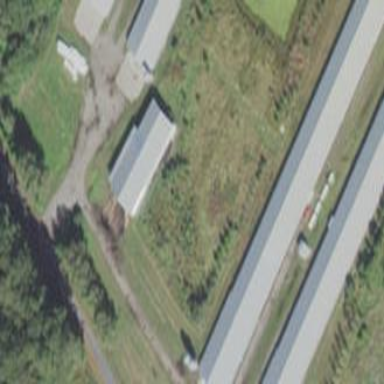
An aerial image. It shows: Farm auxiliary building.